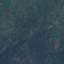
Land use / land cover: Forest